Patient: sex F, age 72
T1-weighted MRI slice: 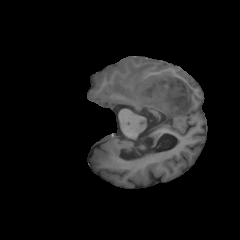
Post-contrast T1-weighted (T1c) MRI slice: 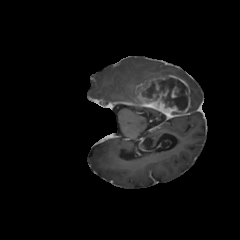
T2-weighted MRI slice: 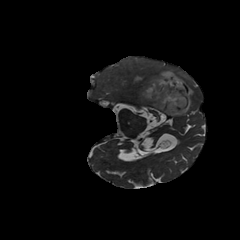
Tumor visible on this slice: yes
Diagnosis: Glioblastoma, IDH-wildtype
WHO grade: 4